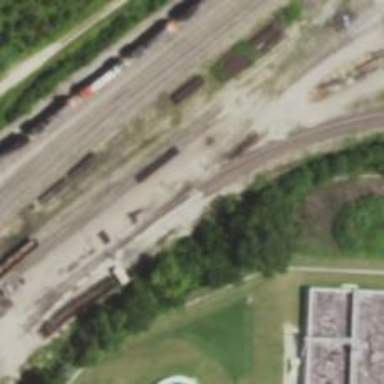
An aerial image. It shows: Abandoned railway.